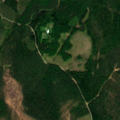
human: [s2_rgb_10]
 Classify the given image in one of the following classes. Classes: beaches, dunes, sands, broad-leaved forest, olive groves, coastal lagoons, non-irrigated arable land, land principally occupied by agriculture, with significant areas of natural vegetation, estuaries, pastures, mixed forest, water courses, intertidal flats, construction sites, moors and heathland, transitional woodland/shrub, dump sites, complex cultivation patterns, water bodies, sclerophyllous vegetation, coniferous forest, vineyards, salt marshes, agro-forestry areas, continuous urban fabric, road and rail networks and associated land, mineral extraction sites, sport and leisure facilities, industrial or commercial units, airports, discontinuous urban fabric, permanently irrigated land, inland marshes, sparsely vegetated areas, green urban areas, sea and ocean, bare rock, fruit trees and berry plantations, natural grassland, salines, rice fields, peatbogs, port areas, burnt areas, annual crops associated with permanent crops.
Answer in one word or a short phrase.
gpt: coniferous forest, mixed forest